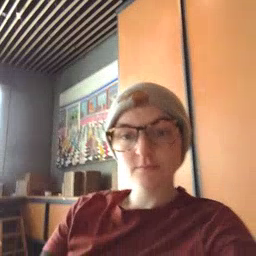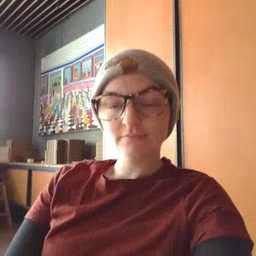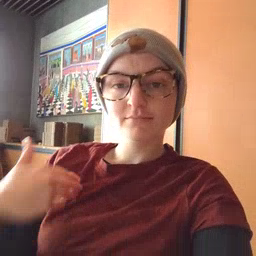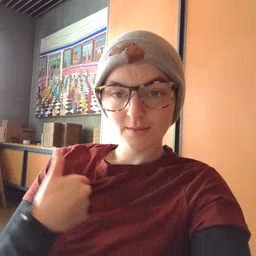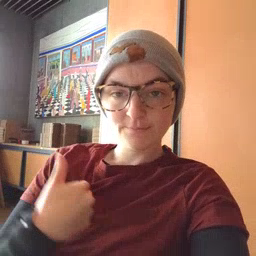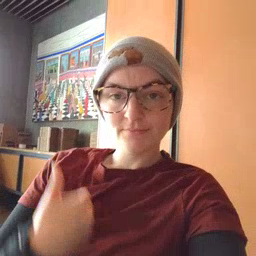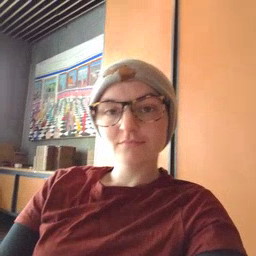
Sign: animal